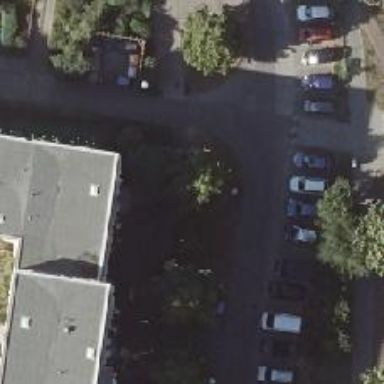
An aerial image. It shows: Concrete sidewalk that functions as footway.